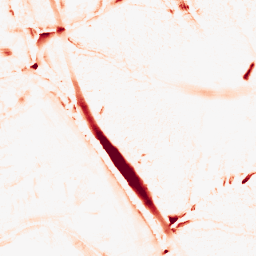
Category: morphological
Decomposition family: tophat
Decomposition parameters: size: 10
mode: white
Upsampling method: cubic_mitchell
Upsampling parameters: scale: 2
Upsampling scale: 2